Question: Count the number of objects in the diagram.
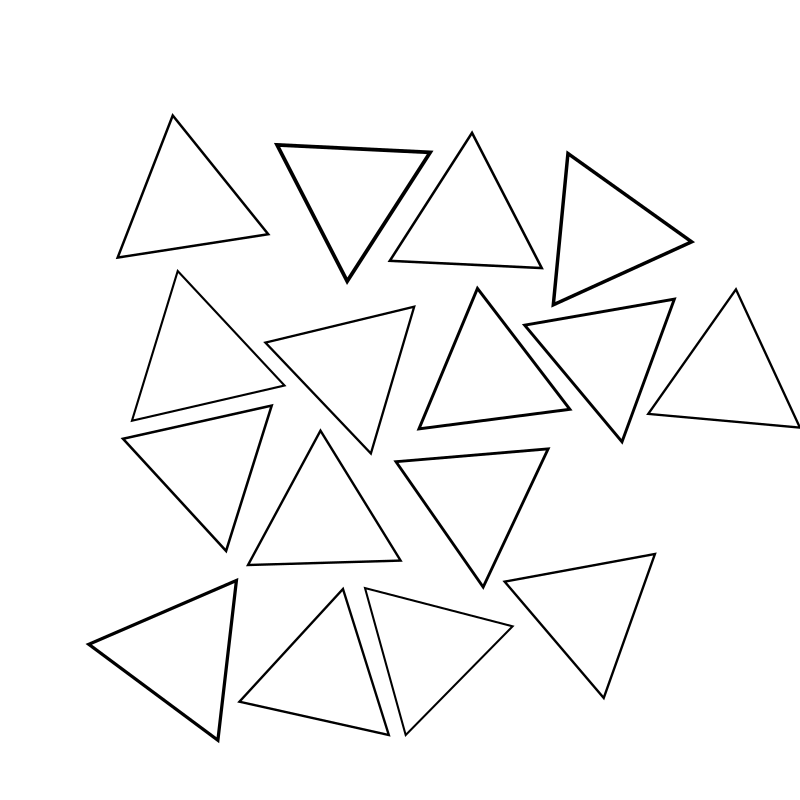
Answer: 16